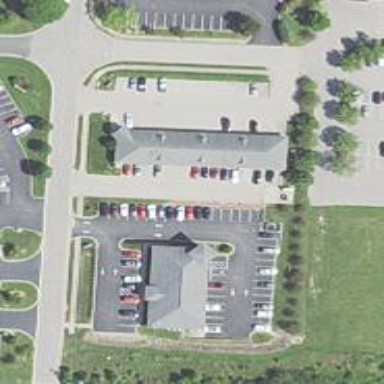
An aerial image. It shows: Parking area with asphalt surface.